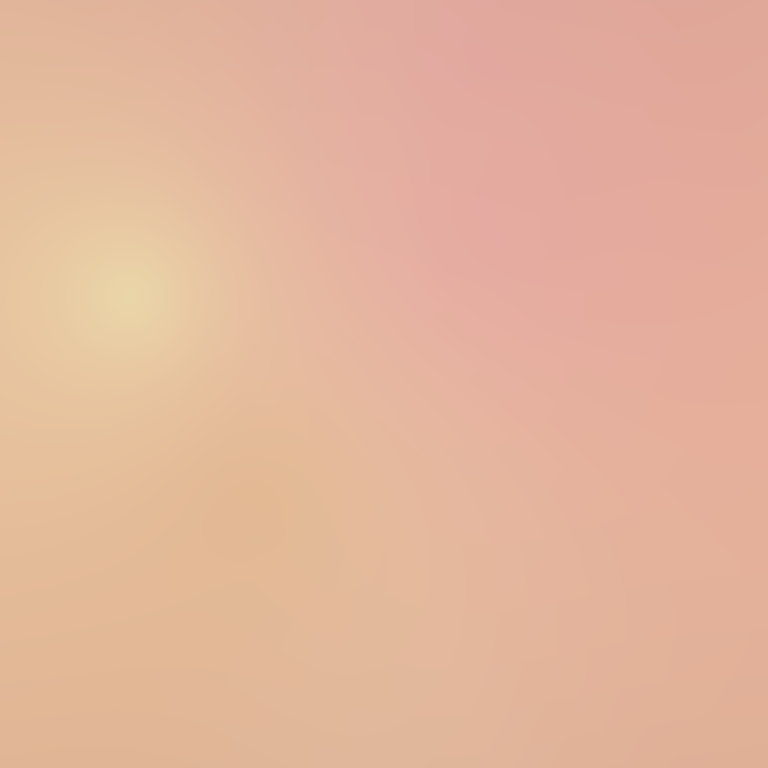
Abstract light effect, smooth gradient from soft peach to warm beige, serene atmosphere, diffuse glow, no room, no furniture, no objects.